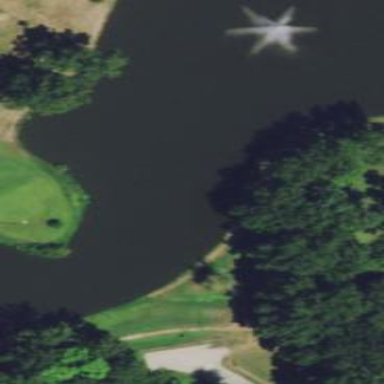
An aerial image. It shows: Water hazard on golf course. The hazard is natural water feature.